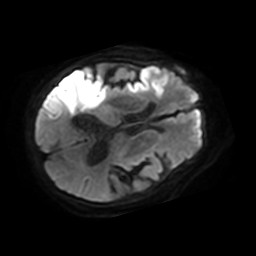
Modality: TRACE
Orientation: axial
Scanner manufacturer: philips
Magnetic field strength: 3 T
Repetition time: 3.734 s
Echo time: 0.05944 s